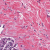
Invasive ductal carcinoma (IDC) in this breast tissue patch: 1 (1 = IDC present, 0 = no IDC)